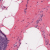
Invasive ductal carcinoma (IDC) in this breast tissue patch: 0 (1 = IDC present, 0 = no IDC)